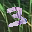
Label: 3